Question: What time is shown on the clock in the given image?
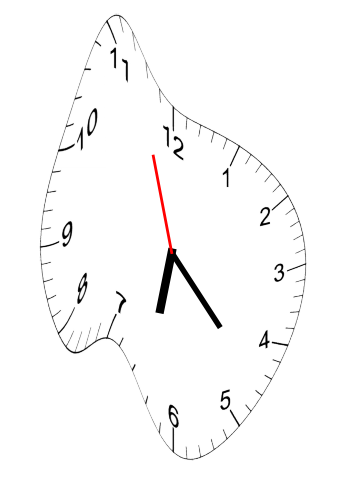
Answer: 06:22:57